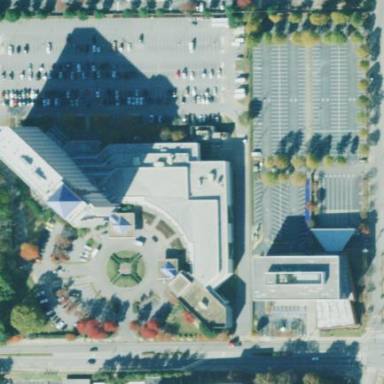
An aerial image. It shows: Hotel building.